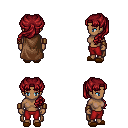
a pixel art fantasy rpg character, female body template, human, dark skin, brown cape, red pants, brunette princess hairstyle, leather bracers, brown slippers, four views (front, back, left, right), 2x2 character sprite sheet, small pixel art, hard edges, no anti-aliasing